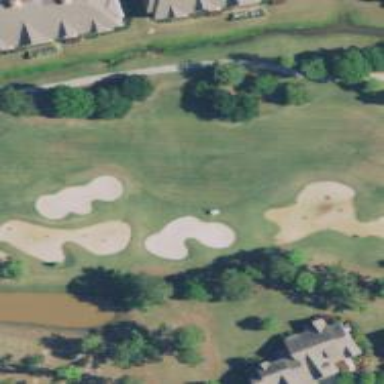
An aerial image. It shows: View of golf hole.